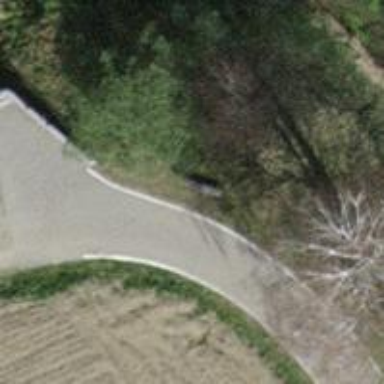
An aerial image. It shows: Brown bench.